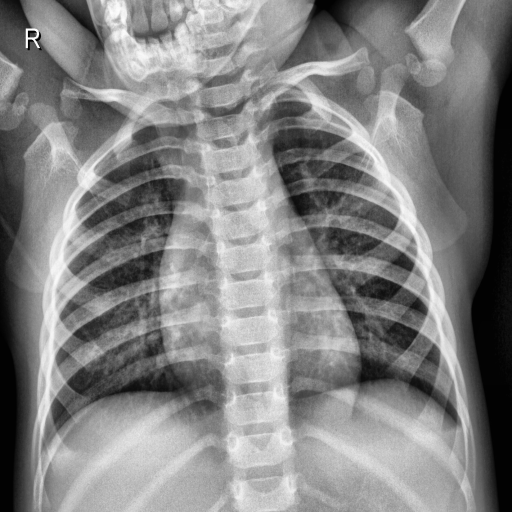
Finding: NORMAL